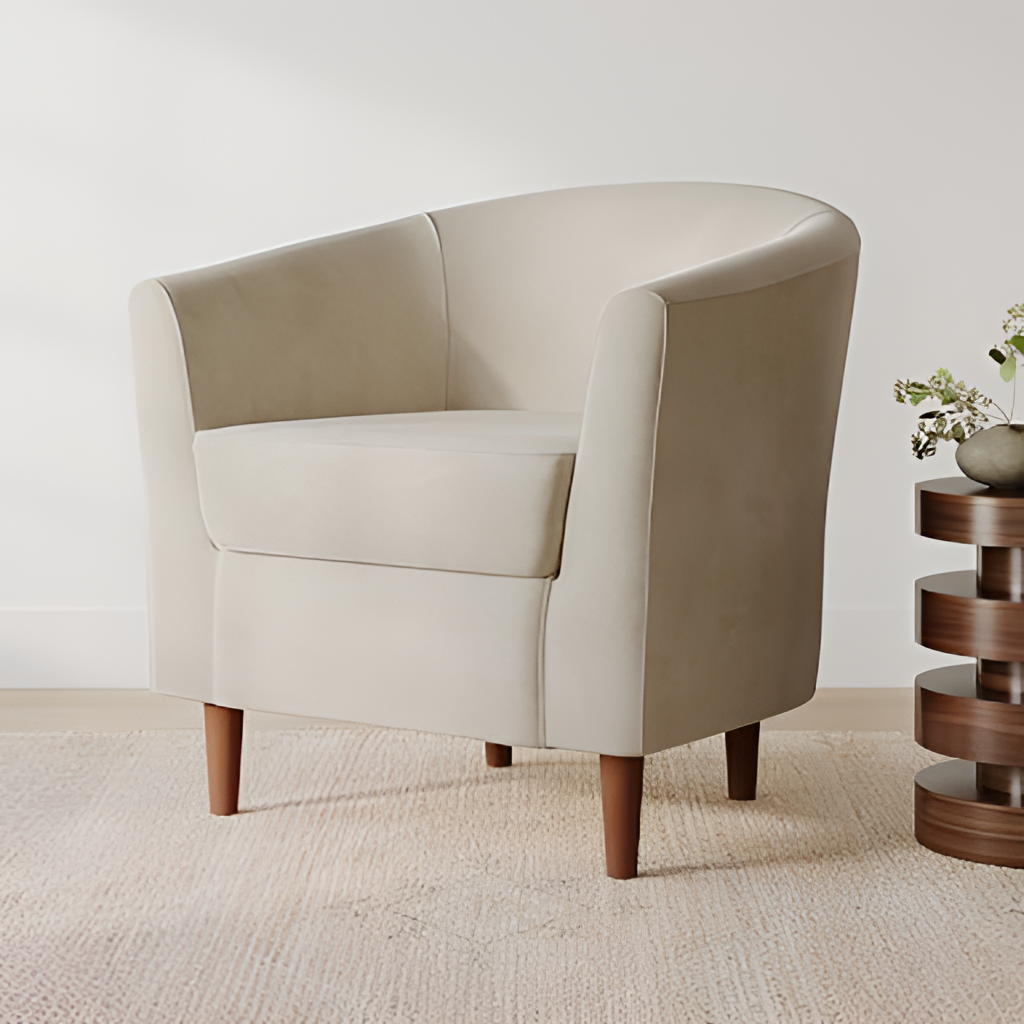
living room, fabric armchair, white paint wallpaper, with solid pattern, modern, fabric flooring, with textured pattern